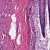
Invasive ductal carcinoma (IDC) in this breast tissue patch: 0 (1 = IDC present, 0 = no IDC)